Question: I have a div inside a div and I want the inside div to either contain a background colour or background image. My code is:
'''
<div class="row two">
<div class="cols n15">
<h2 class="latestVideo">Latest Video</h2>
<iframe width="100%" height="370" src="//www.youtube.com/embed/a-XQL60NVmQ" frameborder="0" allowfullscreen></iframe>
</div>
<div class="cols n9 clearfix">
<h2>Other Videos</h2>
<div class="otherVids">
<p>"test"<p>
<!-- <img src="images/otherVideos.jpg" alt=""> -->
<div class="video1">
</div>
<div class="vidoe2">
</div>
<div class="video3">
</div>
</div>
<div style="clear:both"></div>
'''
Right now this makes it look like this:

What I want is for the red box to extend all way down and match the height of the div on the left side. I realize that this would work if I have the div(otherVids) a height and width, but if I do this the website won't be responsive anymore.
So if there anyway to make the div background fill up the empty space while still remaining responsive?
Here is the CSS code I have:
'''
.otherVids{
background-image: url('images/otherVideos.jpg');
background-color: red;
width: 100%;
height: 100%;
}
'''
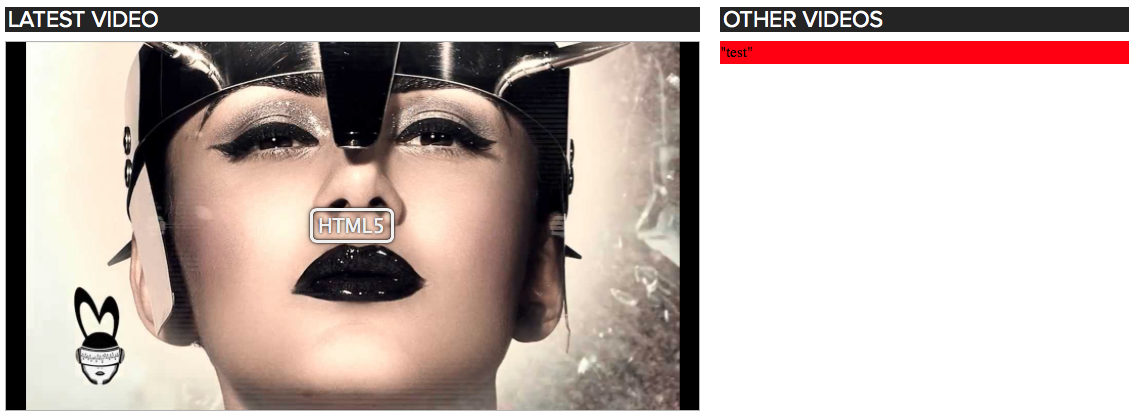
Answer: Try setting the height of 'otherVids' to be equal to the 'iframe'.
Add 'height:370px;' to the css of '.otherVids'